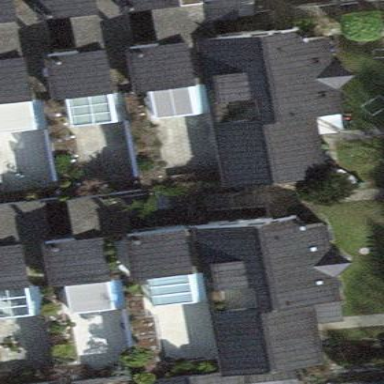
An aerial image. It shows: Image showing building with apartments.